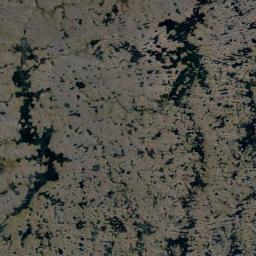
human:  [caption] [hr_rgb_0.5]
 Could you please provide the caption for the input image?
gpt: There is a large area of ​​dense brown bare land in a lake in a wetland .

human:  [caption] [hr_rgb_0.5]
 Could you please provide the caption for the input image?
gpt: There are many different shapes of water around the wetlands .

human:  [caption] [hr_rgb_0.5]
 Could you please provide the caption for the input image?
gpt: The wetland consists of bare land and water .

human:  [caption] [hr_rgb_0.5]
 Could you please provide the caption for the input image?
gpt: Half of this wetland is flooded .

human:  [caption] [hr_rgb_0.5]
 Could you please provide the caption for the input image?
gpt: There are many water areas of different sizes on the wetland .